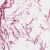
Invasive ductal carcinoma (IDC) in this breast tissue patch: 0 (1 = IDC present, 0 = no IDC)